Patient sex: M
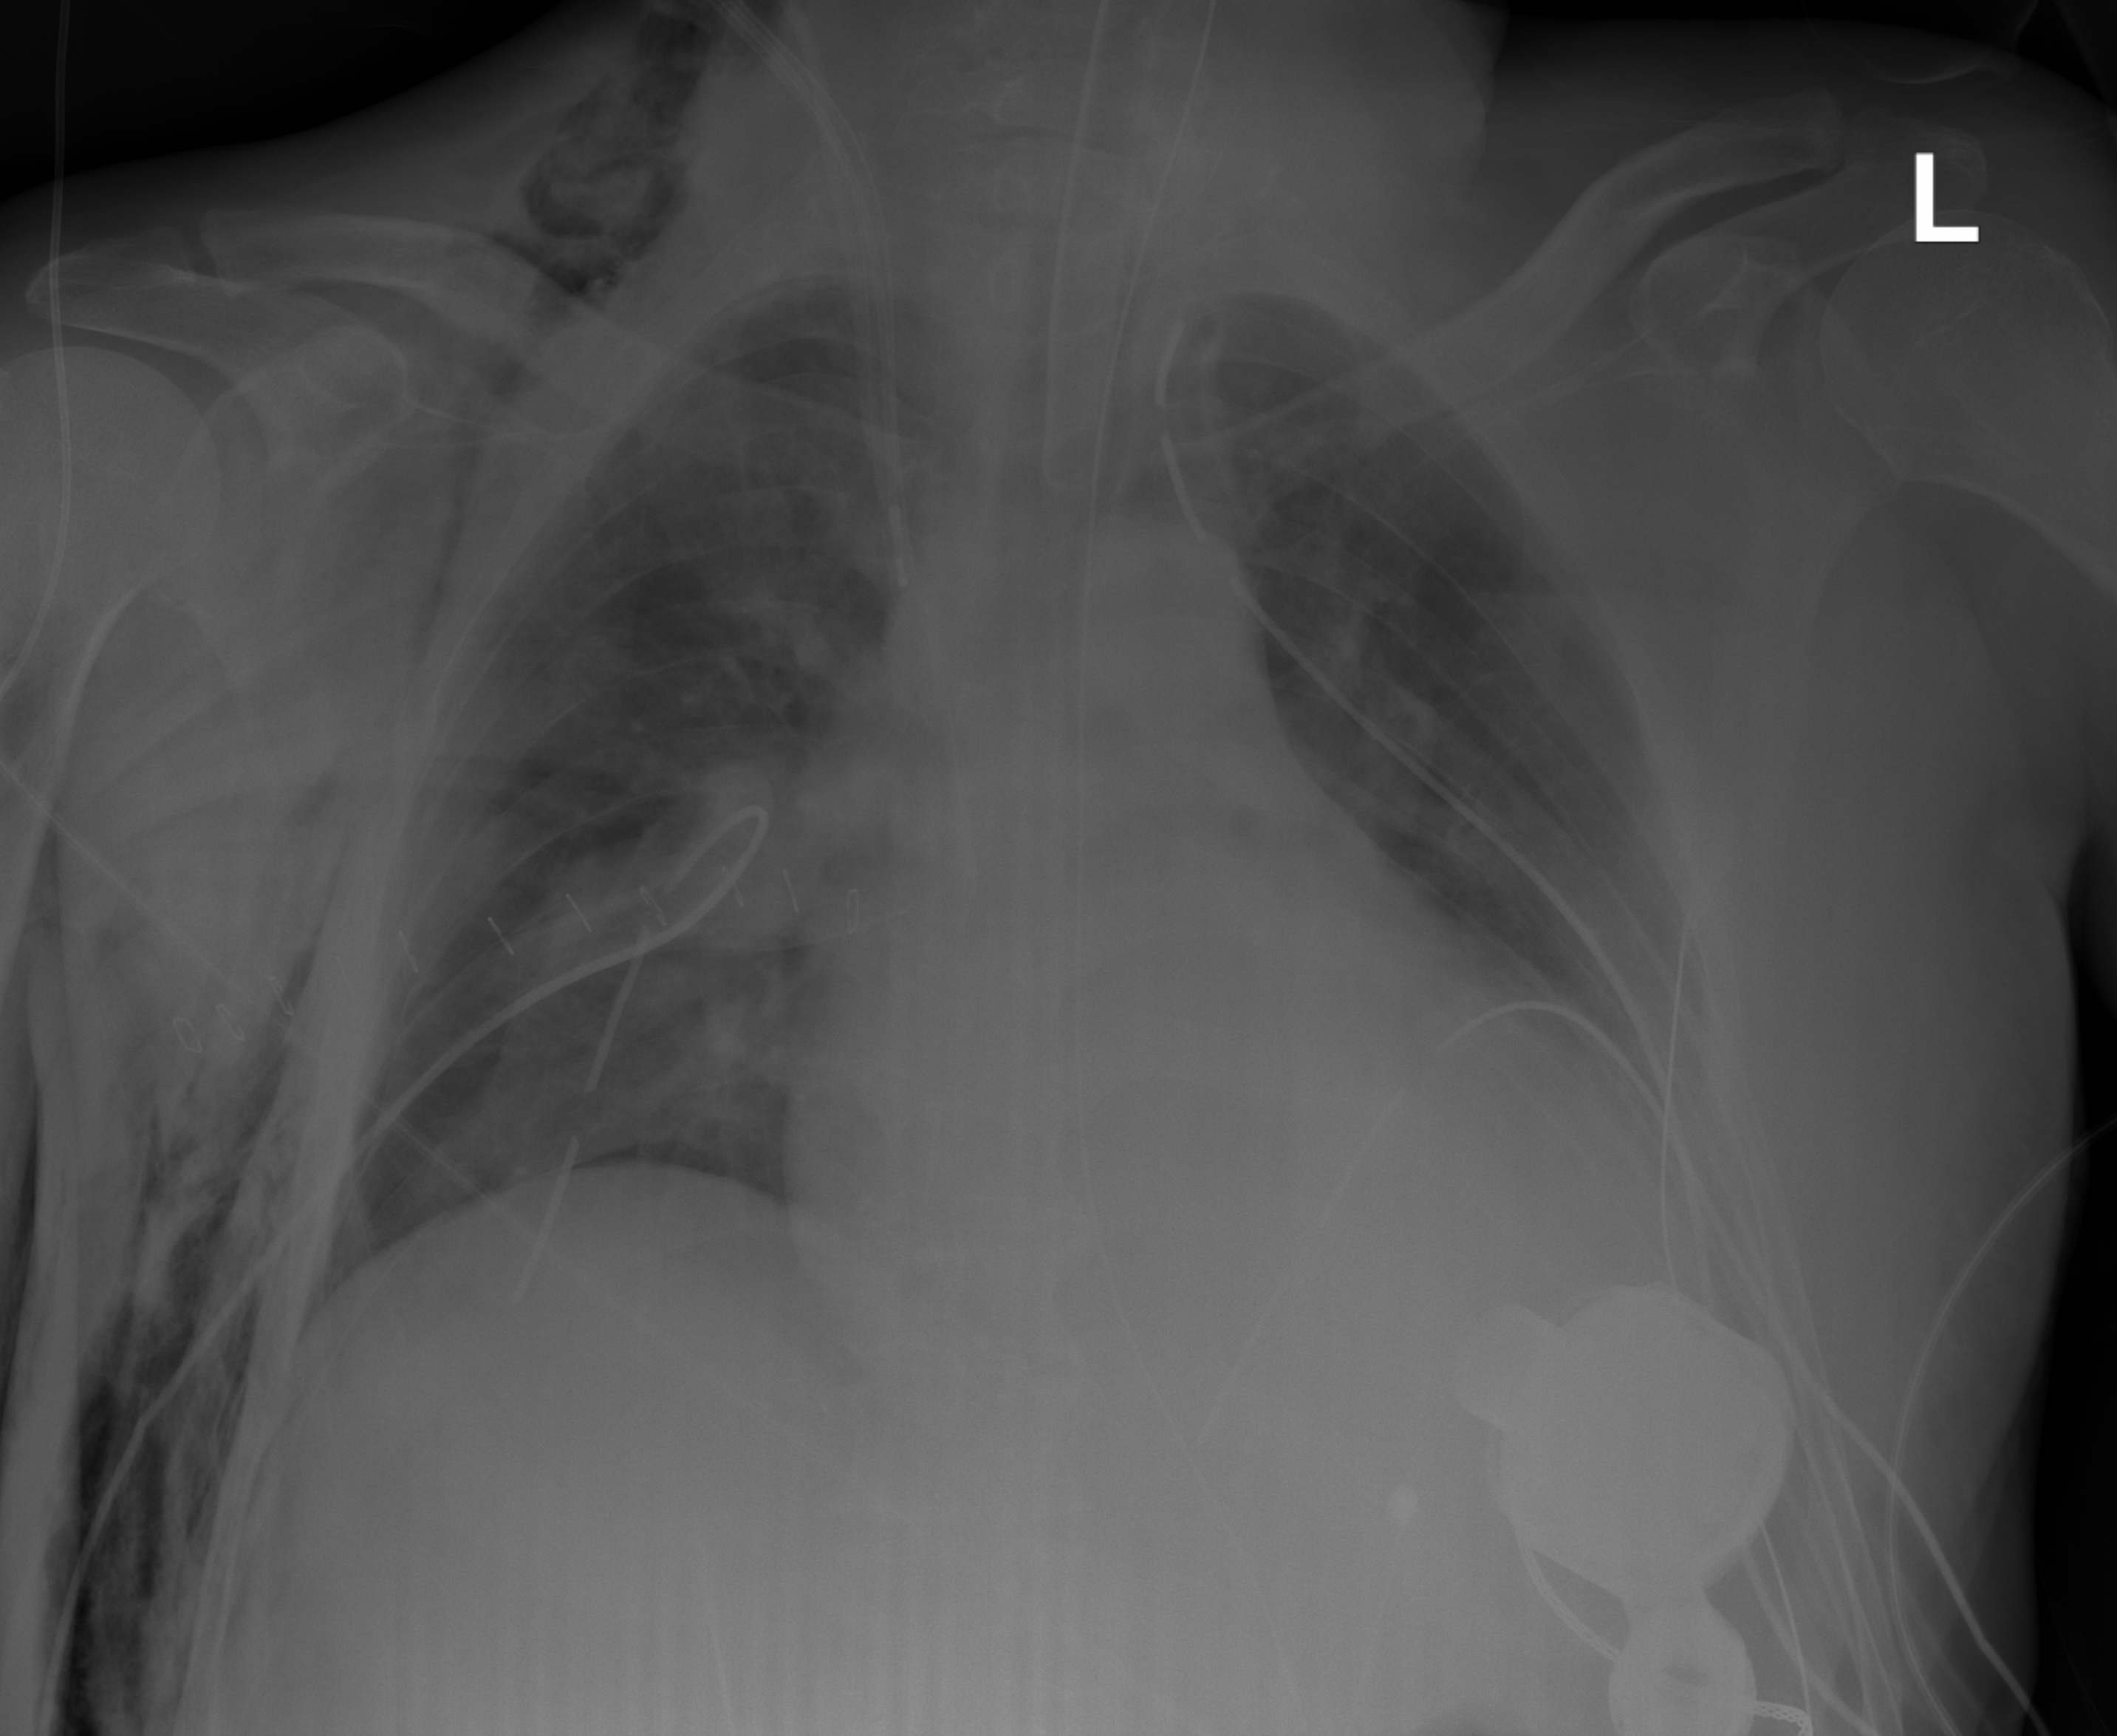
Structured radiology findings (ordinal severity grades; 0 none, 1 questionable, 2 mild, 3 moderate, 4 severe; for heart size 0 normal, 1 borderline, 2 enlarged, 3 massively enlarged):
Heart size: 3
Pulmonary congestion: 2
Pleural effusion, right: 0
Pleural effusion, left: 1
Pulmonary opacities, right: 2
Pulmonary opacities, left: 0
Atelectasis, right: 2
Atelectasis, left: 1